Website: apple
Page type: address-validator
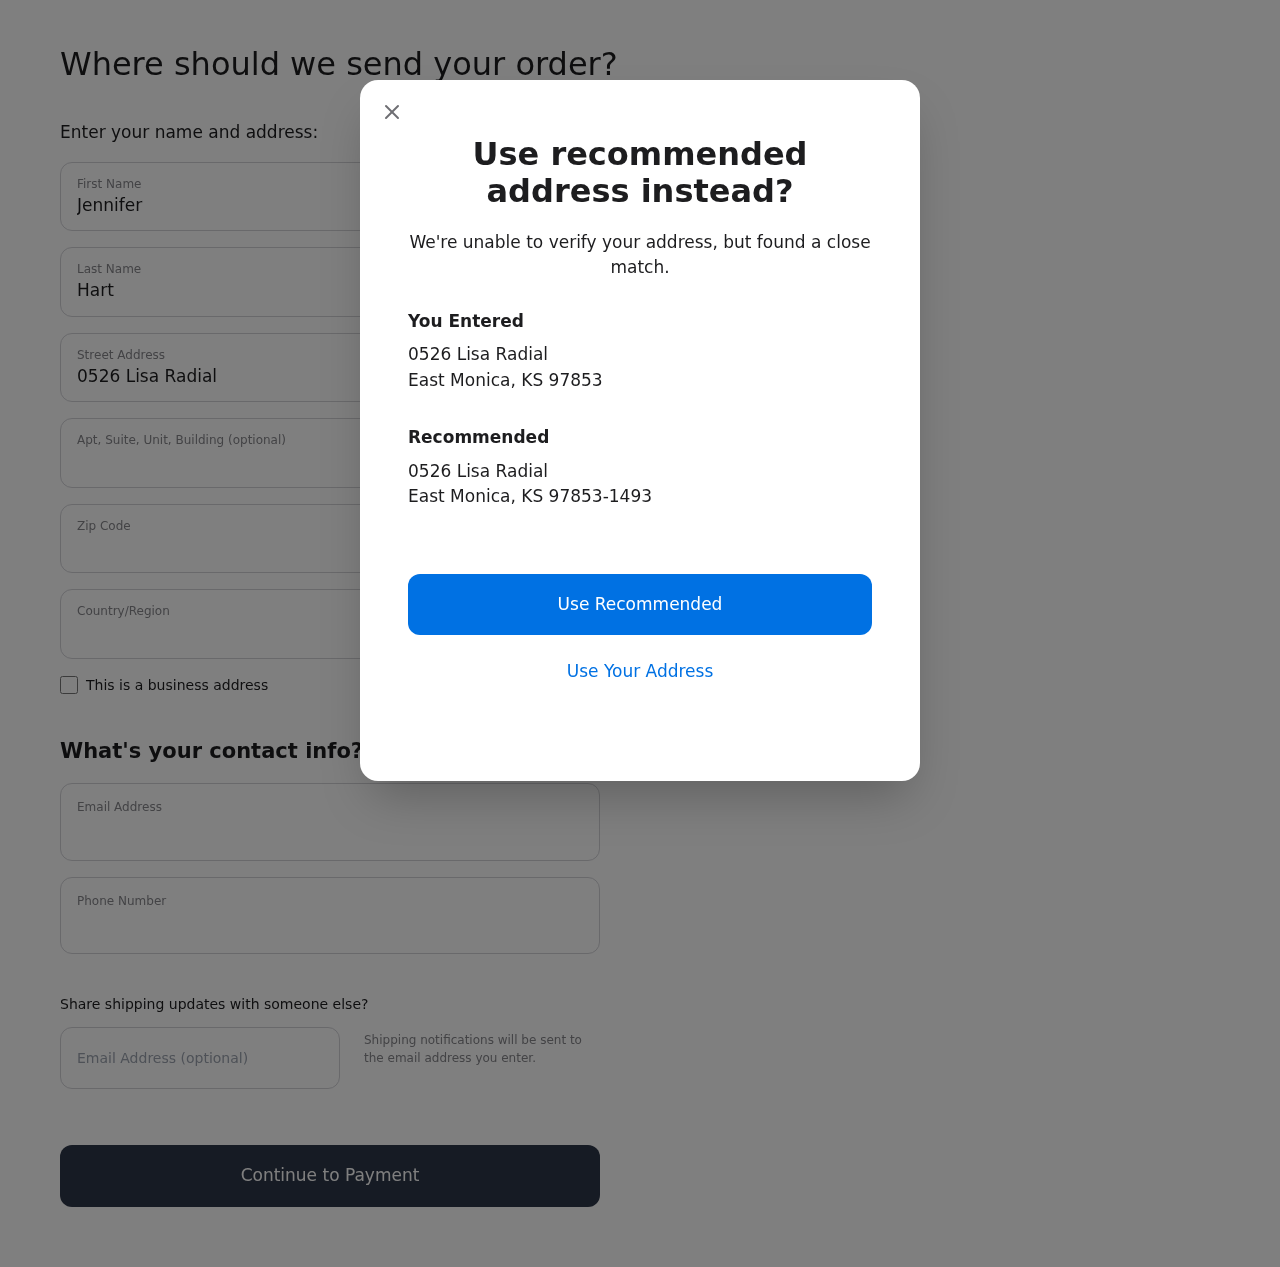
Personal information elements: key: PII_CITY
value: East Monica
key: PII_COUNTRY
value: United States
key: PII_EMAIL
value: jennifer.hart@hotmail.com
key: PII_FIRSTNAME
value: Jennifer
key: PII_GIFT_EMAIL
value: joseph.lopez@gmail.com
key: PII_LASTNAME
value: Hart
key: PII_PHONE
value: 7929824483
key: PII_POSTCODE
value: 97853
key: PII_POSTCODE_FULL
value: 97853-1493
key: PII_STATE_ABBR
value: KS
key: PII_STREET
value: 0526 Lisa Radial
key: PII_CITY2
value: East Monica
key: PII_STATE_ABBR2
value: KS